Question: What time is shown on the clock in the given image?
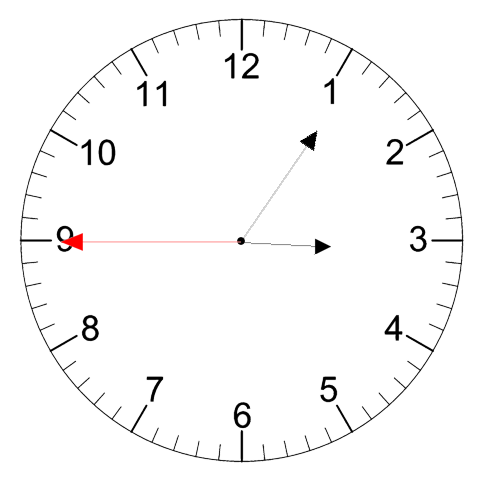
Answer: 03:05:45